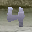
Label: 4